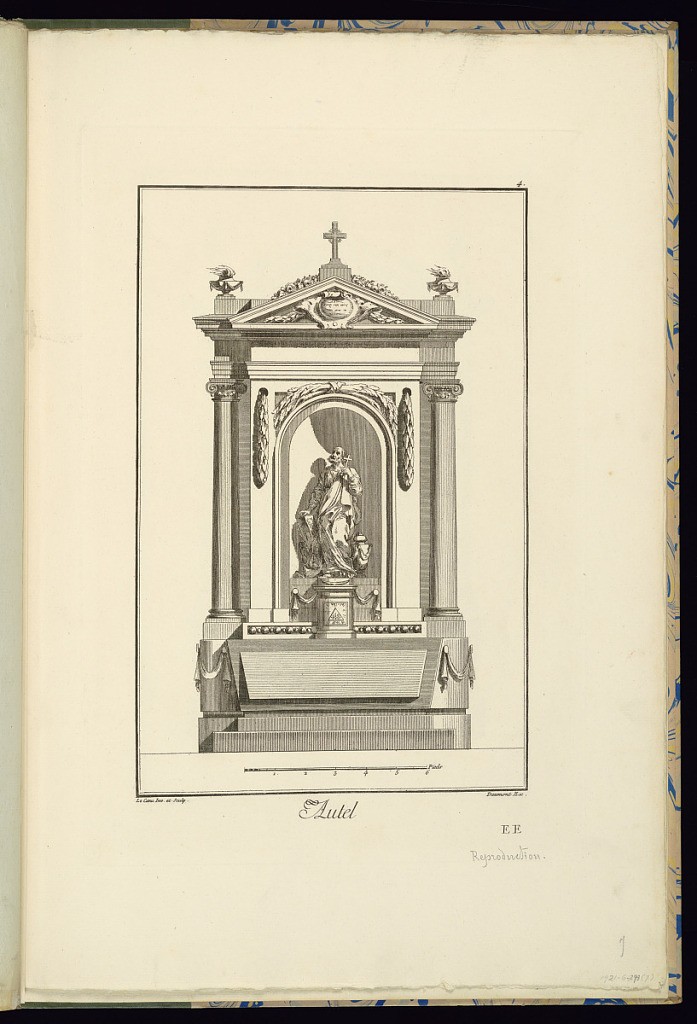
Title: Autel
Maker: A. Le Canu, French, active 1746 – 1768
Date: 1768
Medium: Etching and engraving on laid paper
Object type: Print
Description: Design for a Neoclassical altarpiece featuring a sculpted male saint holding a cross within an arched niche, framed by a garland of laurel leaves, columns, a pediment with a central cartouche, topped with a cross, flowers, and two flaming vases. A scale below the design. The plate is signed, numbered, and titled.